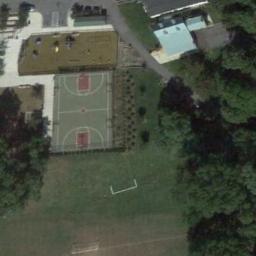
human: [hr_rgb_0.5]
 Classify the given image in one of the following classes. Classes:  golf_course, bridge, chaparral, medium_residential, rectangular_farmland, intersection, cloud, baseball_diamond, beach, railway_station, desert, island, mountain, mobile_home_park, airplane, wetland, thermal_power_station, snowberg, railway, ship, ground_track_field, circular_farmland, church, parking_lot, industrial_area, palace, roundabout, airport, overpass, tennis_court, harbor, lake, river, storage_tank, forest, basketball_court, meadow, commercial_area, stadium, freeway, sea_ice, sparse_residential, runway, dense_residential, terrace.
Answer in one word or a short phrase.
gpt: basketball_court